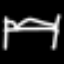
Label: bed